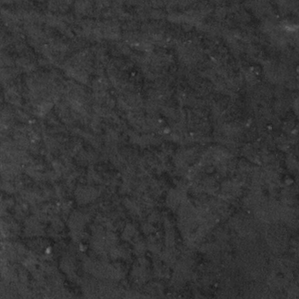
Label: frost